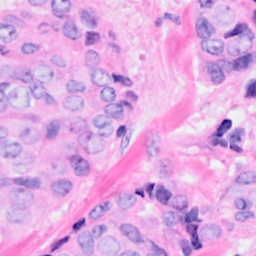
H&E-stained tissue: Breast